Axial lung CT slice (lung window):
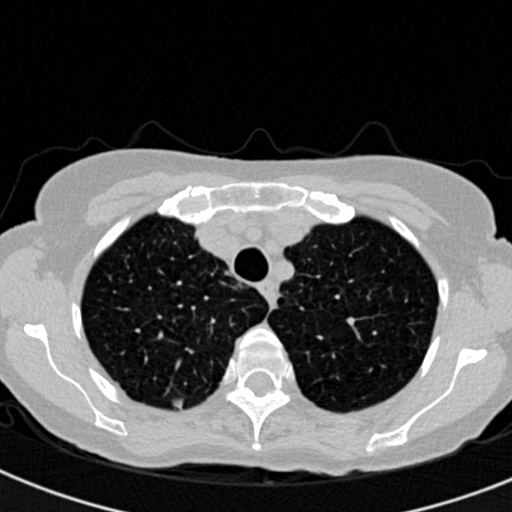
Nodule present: yes
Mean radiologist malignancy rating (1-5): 3.333